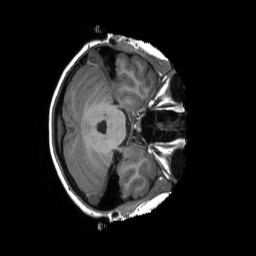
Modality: T1w
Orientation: axial
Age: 19
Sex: female
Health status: healthy
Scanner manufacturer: siemens
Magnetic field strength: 3 T
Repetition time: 2.3 s
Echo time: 0.00229 s